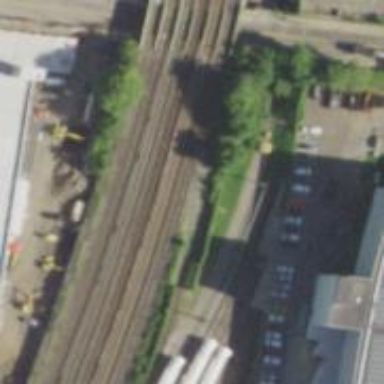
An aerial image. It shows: Electrified rail railway.